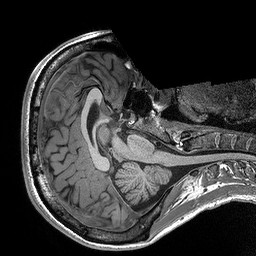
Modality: T1w
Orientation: axial
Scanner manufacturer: siemens
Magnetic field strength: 3 T
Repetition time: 2.3 s
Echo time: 0.00298 s